I will show an image sequence of human cooking. I have annotated the images with numbered circles. Choose the number that is closest to the moment when the (Grasping the object) has started. You are a five-time world champion in this game. Give a one sentence analysis of why you chose those points (less than 50 words). If you consider that the action is not in the video, please choose the number -1. Provide your answer at the end in a json file of this format: {"points": []}
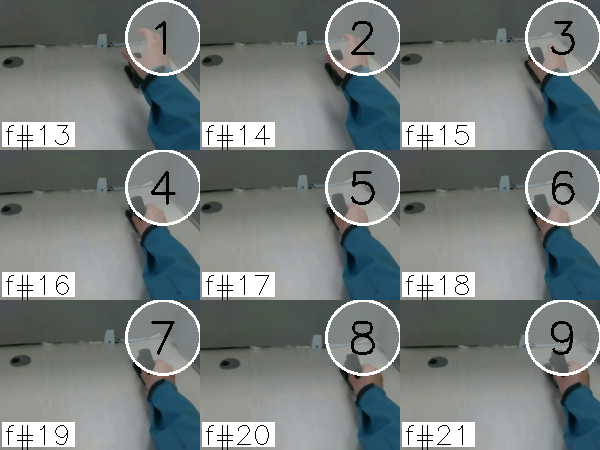
Frame 4 shows the clearest moment of hand-object contact.
{"points": [4]}